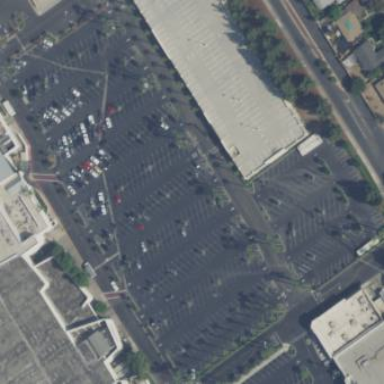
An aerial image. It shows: Parking lot with asphalt surface designed for park and ride facility.